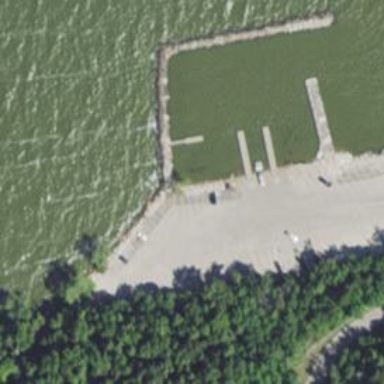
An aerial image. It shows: Slipway on leisure land.